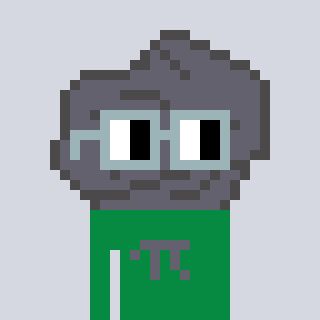
a pixel art character with square dark gray glasses, a rock-shaped head and a green-colored body on a cool background